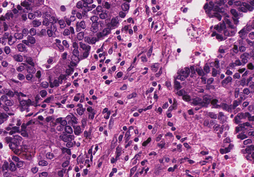
Tumor epithelial tissue: yes
Tumor-associated stroma tissue: yes
Normal tissue: no